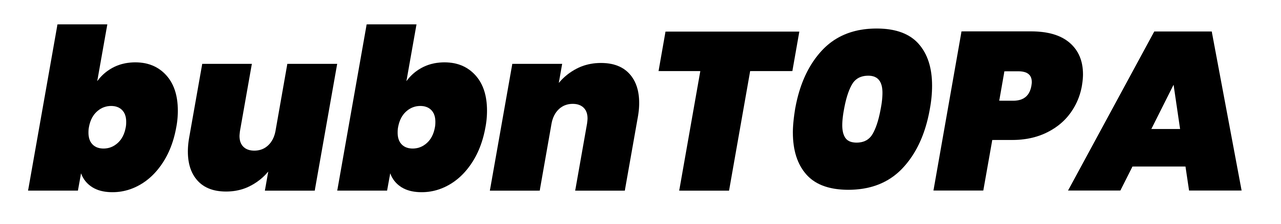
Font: Poppins-BlackItalic